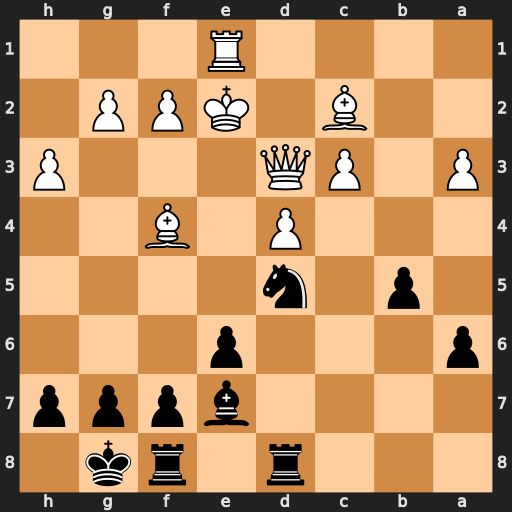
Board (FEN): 3r1rk1/4bppp/p3p3/1p1n4/3P1B2/P1PQ3P/2B1KPP1/4R3
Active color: b
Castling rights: -
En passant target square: -
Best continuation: Nxf4+ Kd2 Nxd3